Question: I want to add density curve to histogram and cumulative histogram, like this:

Here is as far I can go:
'''
hist.cum <- function(x, plot=TRUE, ...){
h <- hist(x, plot=FALSE, ...)
h$counts <- cumsum(h$counts)
h$density <- cumsum(h$density)
h$itensities <- cumsum(h$itensities)
if(plot)
plot(h)
h
}
x <- rnorm(100, 15, 5)
hist.cum(x)
hist(x, add=TRUE, col="lightseagreen")
#
lines (density(x), add = TRUE, col="red")
'''
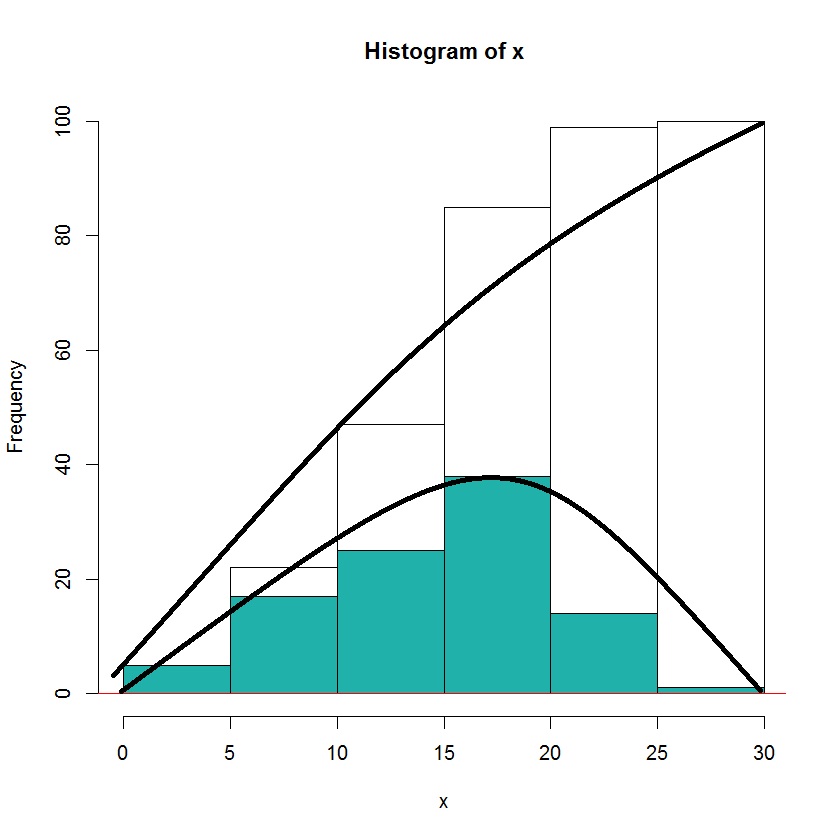
Answer: Offered without explanation:
'''
## Make some sample data
x <- sample(0:30, 200, replace=T, prob=15 - abs(15 - 0:30))
## Calculate and plot the two histograms
hcum <- h <- hist(x, plot=FALSE)
hcum$counts <- cumsum(hcum$counts)
plot(hcum, main="")
plot(h, add=T, col="grey")
## Plot the density and cumulative density
d <- density(x)
lines(x = d$x, y = d$y * length(x) * diff(h$breaks)[1], lwd = 2)
lines(x = d$x, y = cumsum(d$y)/max(cumsum(d$y)) * length(x), lwd = 2)
'''